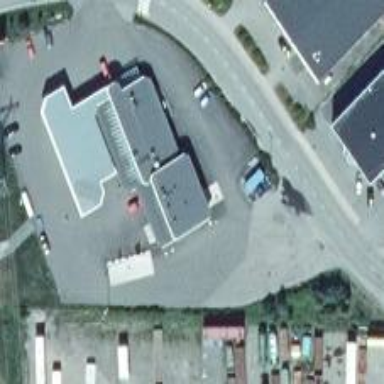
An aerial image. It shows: Gabled retail building with beige exterior.